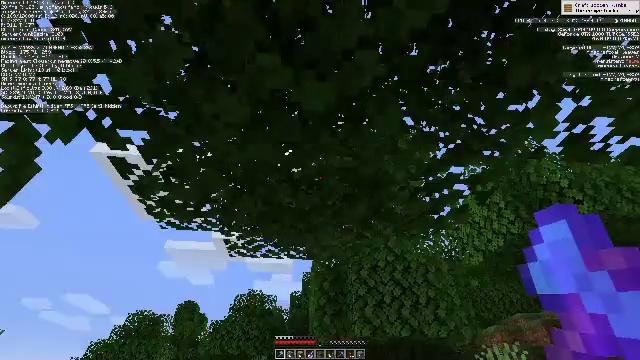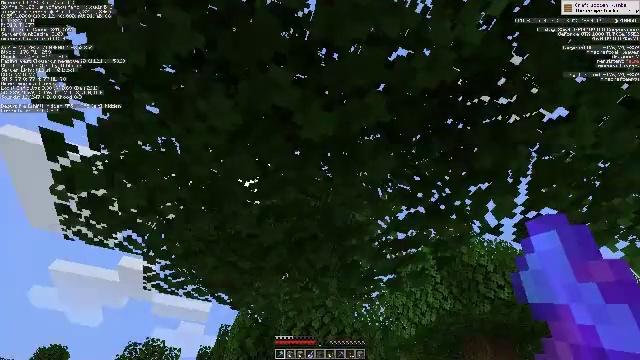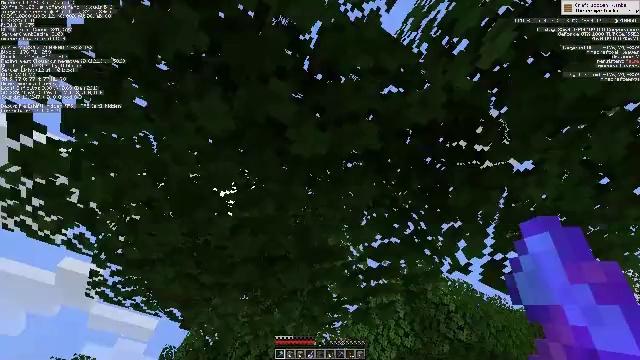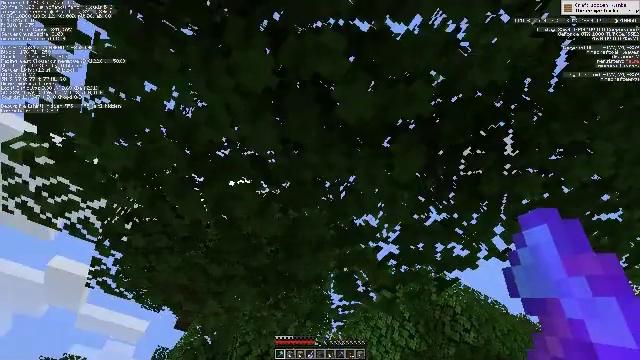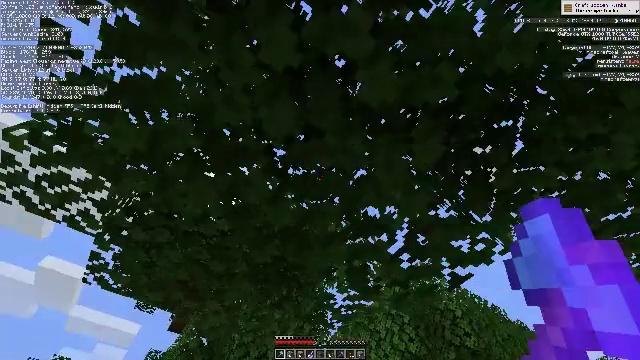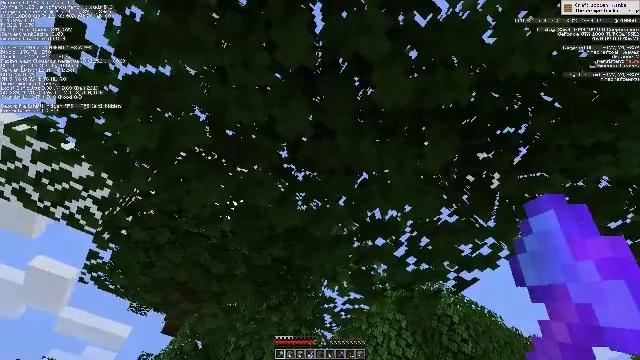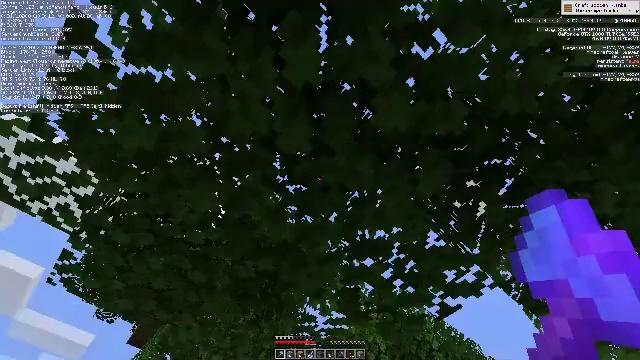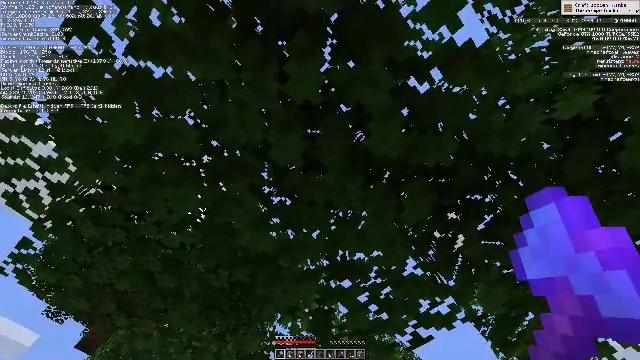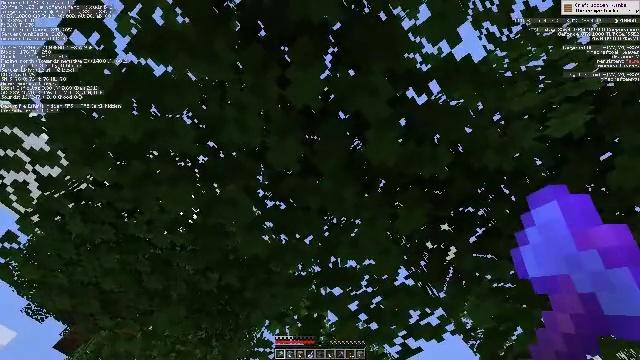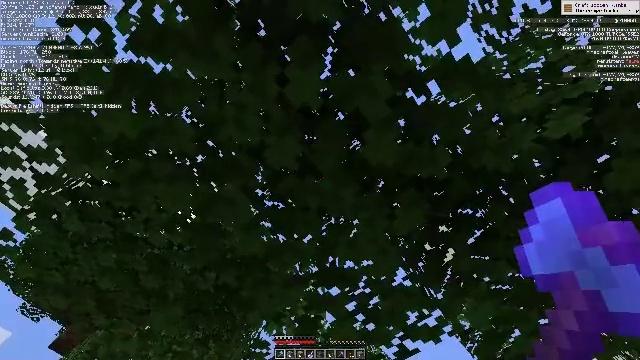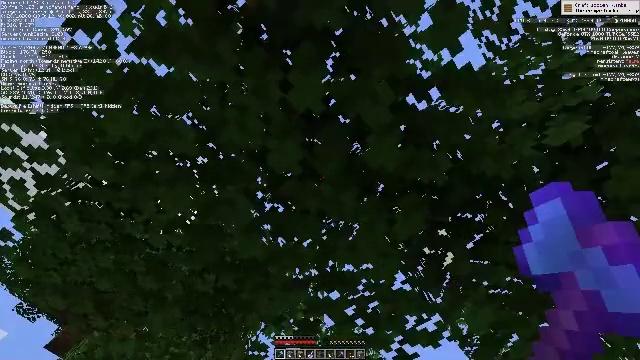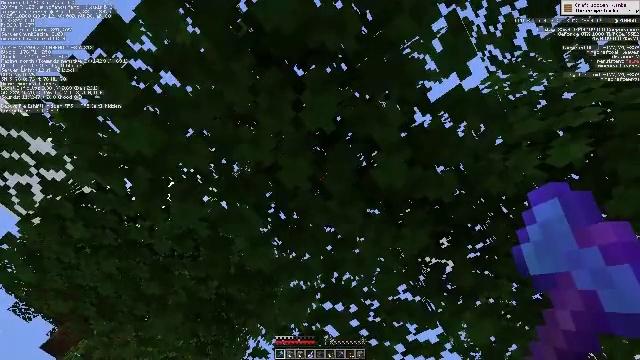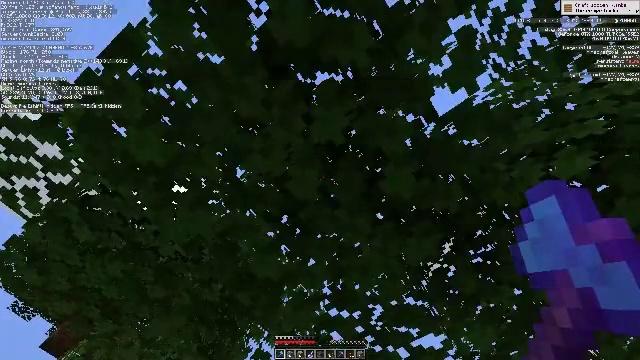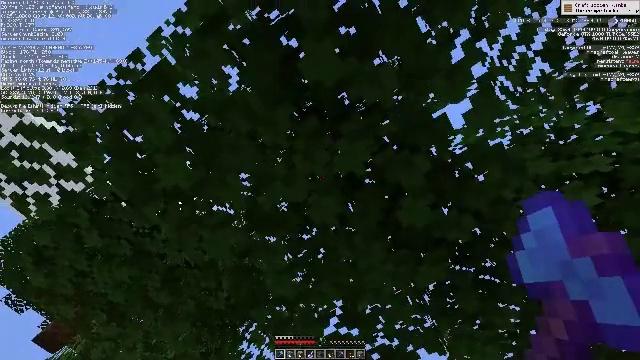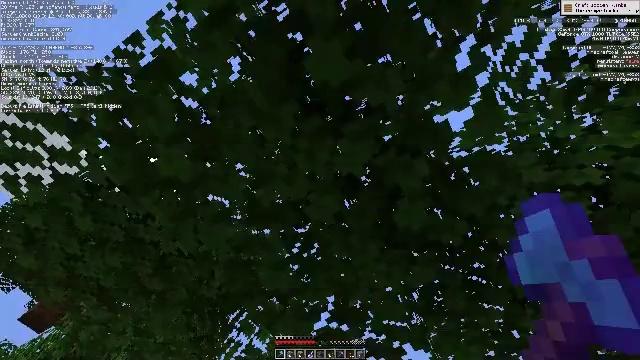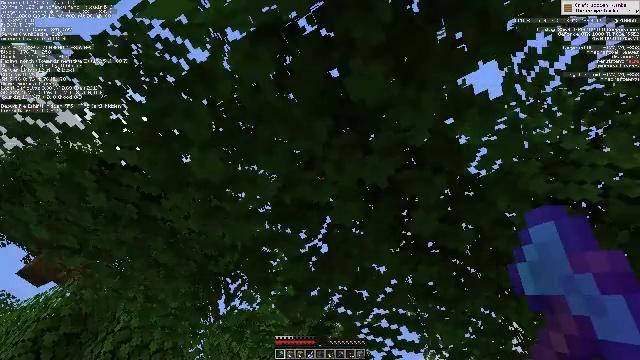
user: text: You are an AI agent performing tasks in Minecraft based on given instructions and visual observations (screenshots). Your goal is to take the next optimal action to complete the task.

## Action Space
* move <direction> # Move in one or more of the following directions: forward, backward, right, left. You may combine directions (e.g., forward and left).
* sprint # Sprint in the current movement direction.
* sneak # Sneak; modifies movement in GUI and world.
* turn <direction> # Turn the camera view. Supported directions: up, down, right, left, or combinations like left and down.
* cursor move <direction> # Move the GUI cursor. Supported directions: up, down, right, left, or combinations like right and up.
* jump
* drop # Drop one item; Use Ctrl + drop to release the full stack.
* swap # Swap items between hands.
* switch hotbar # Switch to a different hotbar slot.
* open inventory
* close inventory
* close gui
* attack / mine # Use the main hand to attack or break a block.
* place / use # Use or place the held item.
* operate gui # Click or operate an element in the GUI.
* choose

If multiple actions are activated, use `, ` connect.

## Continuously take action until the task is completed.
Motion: motion action
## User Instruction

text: Collect some oak leaves.
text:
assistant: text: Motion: move forward and move left, turn right and up
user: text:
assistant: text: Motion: move forward and move left, turn right and up
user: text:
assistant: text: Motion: move forward and move left, turn right
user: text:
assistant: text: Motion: move forward and move left, turn right
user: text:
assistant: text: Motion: move forward and move left, turn right
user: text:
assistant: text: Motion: move forward and move left, turn right and up
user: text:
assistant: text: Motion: move forward and move left, turn right and up
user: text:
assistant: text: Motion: move forward and move left, turn right and up
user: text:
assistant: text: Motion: move forward and move left
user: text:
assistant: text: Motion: move left
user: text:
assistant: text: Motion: move left
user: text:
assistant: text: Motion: move back and move left
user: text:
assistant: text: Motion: move back and move left, turn right
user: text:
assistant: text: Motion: move back and move left, turn right and down
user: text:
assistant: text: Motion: move back and move left, turn right and down
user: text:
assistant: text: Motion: move back, turn right and down
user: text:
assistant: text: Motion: move back, turn left and down
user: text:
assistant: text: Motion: move back, turn left and down
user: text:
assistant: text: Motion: move back, turn left and down
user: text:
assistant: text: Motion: move back
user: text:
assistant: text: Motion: move back
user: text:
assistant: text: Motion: move back, turn down
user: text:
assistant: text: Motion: move back
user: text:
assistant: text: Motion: move back
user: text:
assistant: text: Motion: move back, turn down
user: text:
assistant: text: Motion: turn left and down
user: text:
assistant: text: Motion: turn right and down
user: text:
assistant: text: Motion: no_op
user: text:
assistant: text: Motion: no_op
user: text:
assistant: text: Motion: no_op